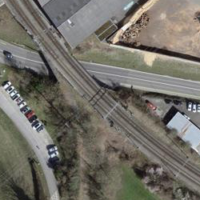
EUNIS habitat code: 24
Species observed at this site:
Autographa gamma
Coenonympha pamphilus
Pieris rapae
Daucus carota
Melilotus albus
Melilotus officinalis
Polyommatus icarus
Malva moschata